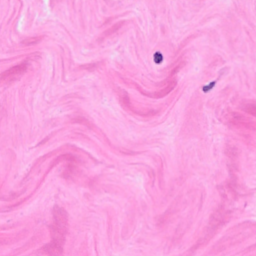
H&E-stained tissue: Breast